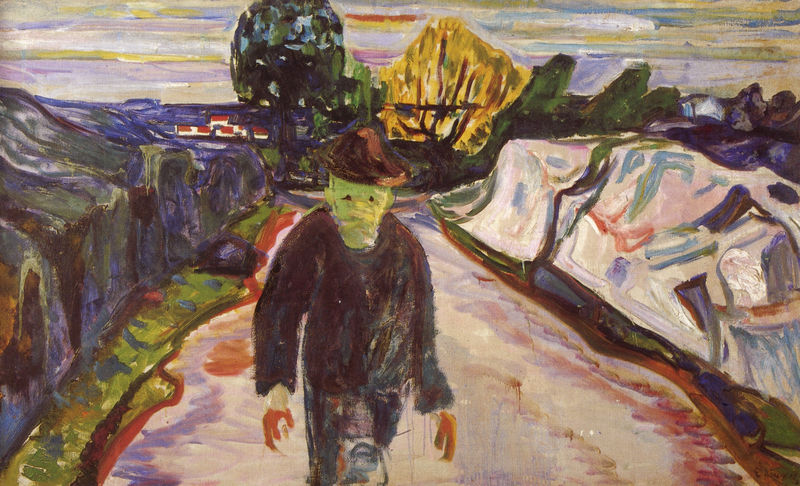
Titel: Der Mörder
Künstler: Edvard Munch
Standort: Oslo
Institution: Munch-Museet
Schlagwörter: baum, blau, felsen, gemälde, gestein, hand, himmel, mann, weiß, wolken, aquarell, bäume, gelb, grün, impressionismus, landschaft, ocker, stadt, äste, braun, bunt, finger, hell, hut, mitte, orange, schwarz, strasse, gebäude, haus, rot, schnee, weg, wolke, expressionismus, malerei, anzug, jacke, augen, gesicht, mensch, stein, steine, hände, öl, ast, horizont, häuser, natur, weite, gehen, pfad, auge, pflanze, pflanzen, frontal, rosa, farbig, ort, laufen, farben, fels, dorf, dächer, lila, tag, violett, linien, winter, fußgänger, van gogh, rand, häuse, angst, stimmung, junge, krempe, striche, bauer, flucht, ortschaft, gesich, expressionistisch, wandern, munch, schrecken, edvard munch, wanderer, lebhaft, zentrum, fröhlich, gün, gell, farbenfroh, wander, kummer, erschöpfung, positiv, usdruck, übelkeit, ausdrucksvolla